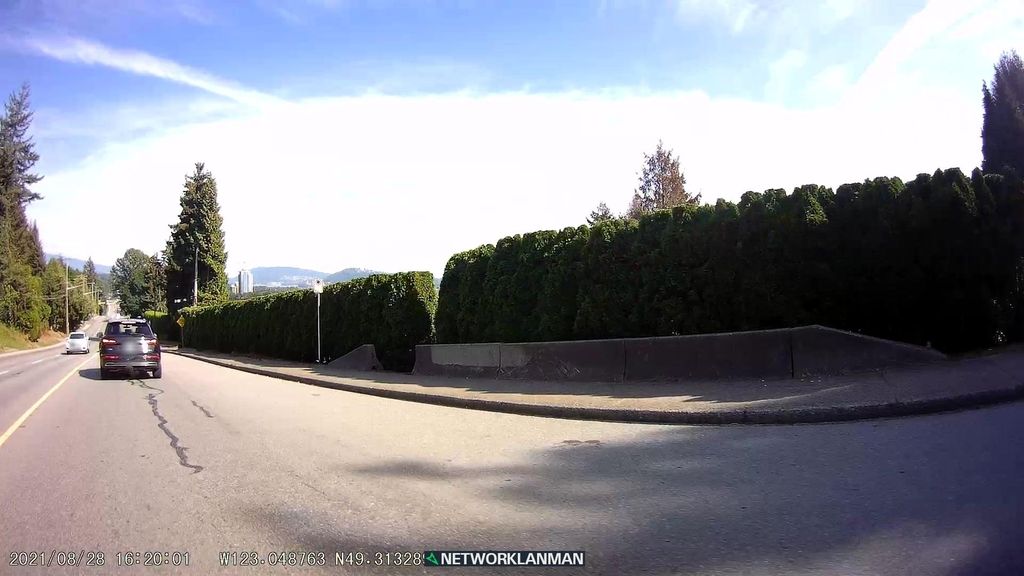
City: vancouver